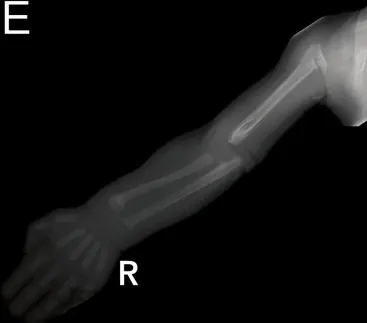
Multiple metaphyseal fractures are present in both arms, with malalignments of the radius and ulna (E-H).
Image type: radiology (x_ray)